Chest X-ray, PA view. Patient: 19 years old, sex F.
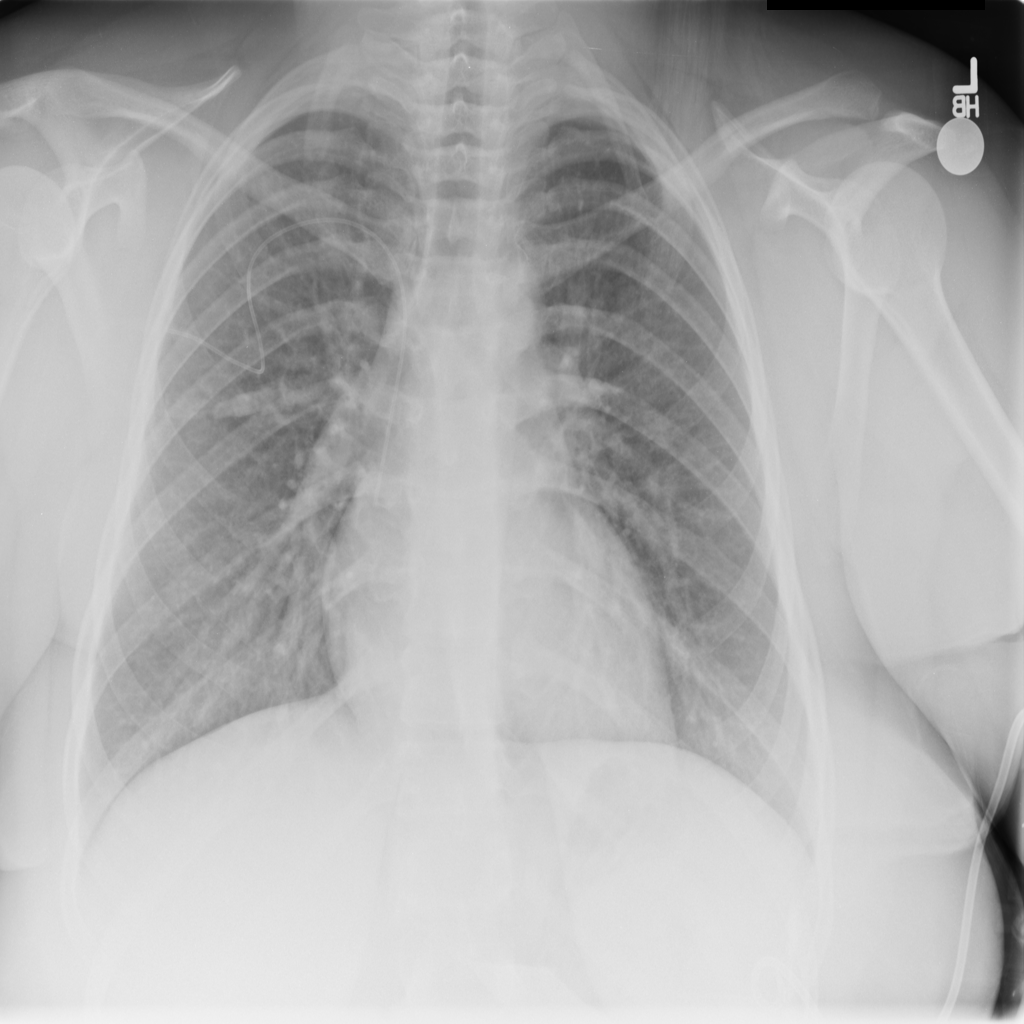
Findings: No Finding